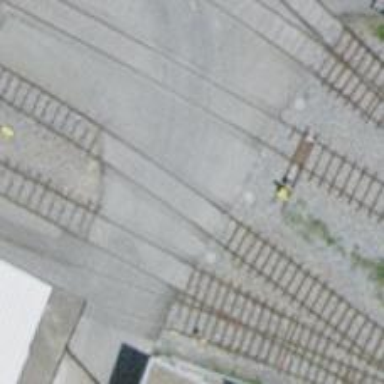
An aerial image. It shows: Level crossing along the railway.